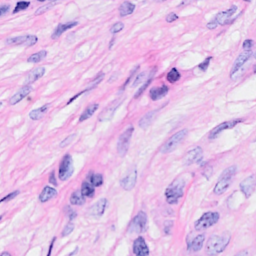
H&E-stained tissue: Breast